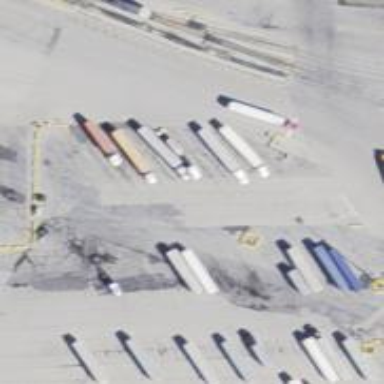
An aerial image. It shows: Intermodal railway yard.